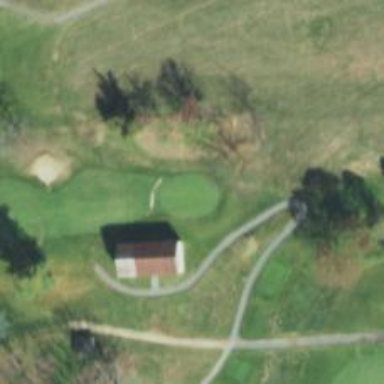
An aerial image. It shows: Golf hole.